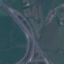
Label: Highway